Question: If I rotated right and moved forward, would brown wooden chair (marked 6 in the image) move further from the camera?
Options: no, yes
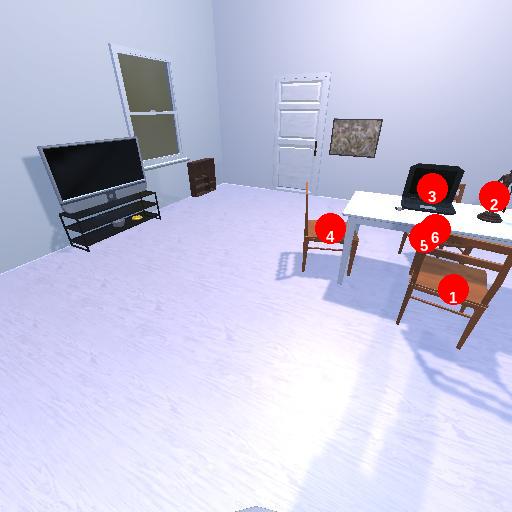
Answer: no